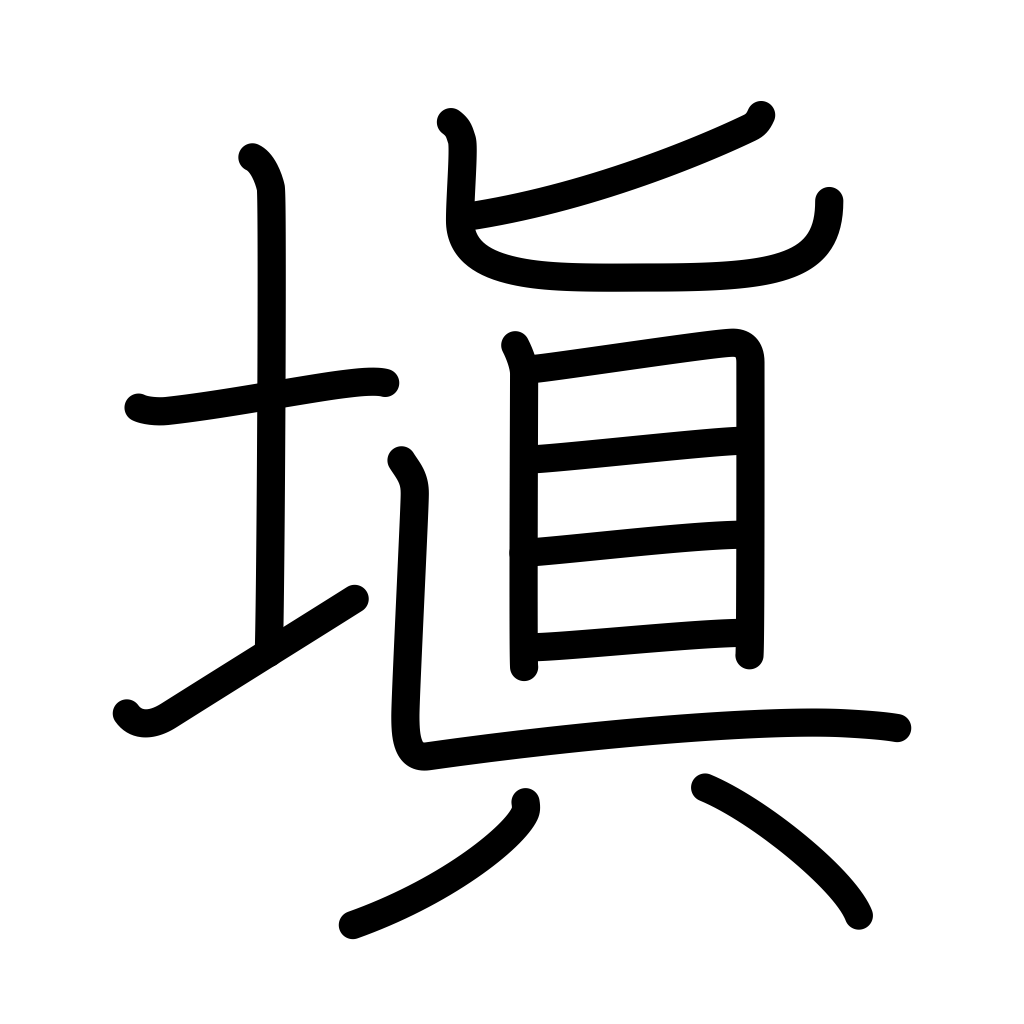
Meaning: fill in, fill up, make good